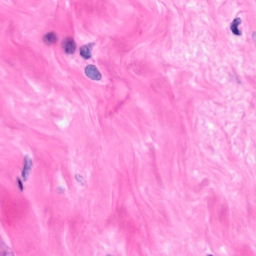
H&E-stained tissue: Breast